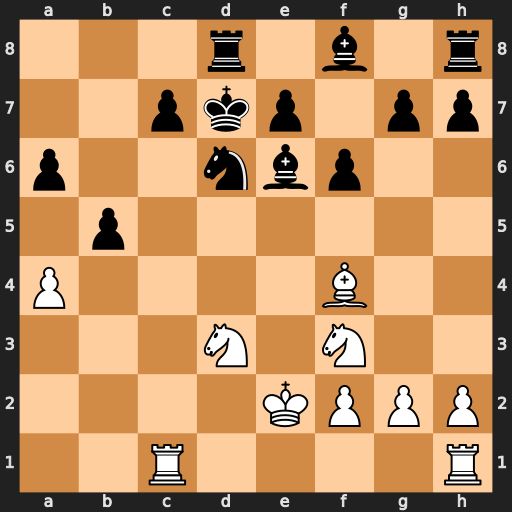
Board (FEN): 3r1b1r/2pkp1pp/p2nbp2/1p6/P4B2/3N1N2/4KPPP/2R4R
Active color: w
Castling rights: -
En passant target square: -
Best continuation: Nc5+ Ke8 Nxe6